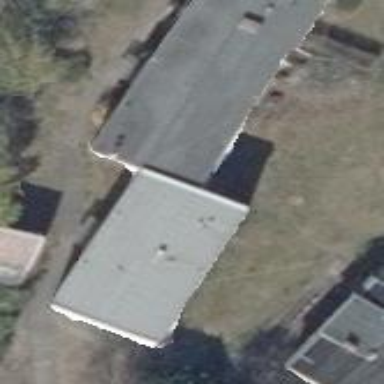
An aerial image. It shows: Detached building.